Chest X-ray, PA view. Patient: 41 years old, sex M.
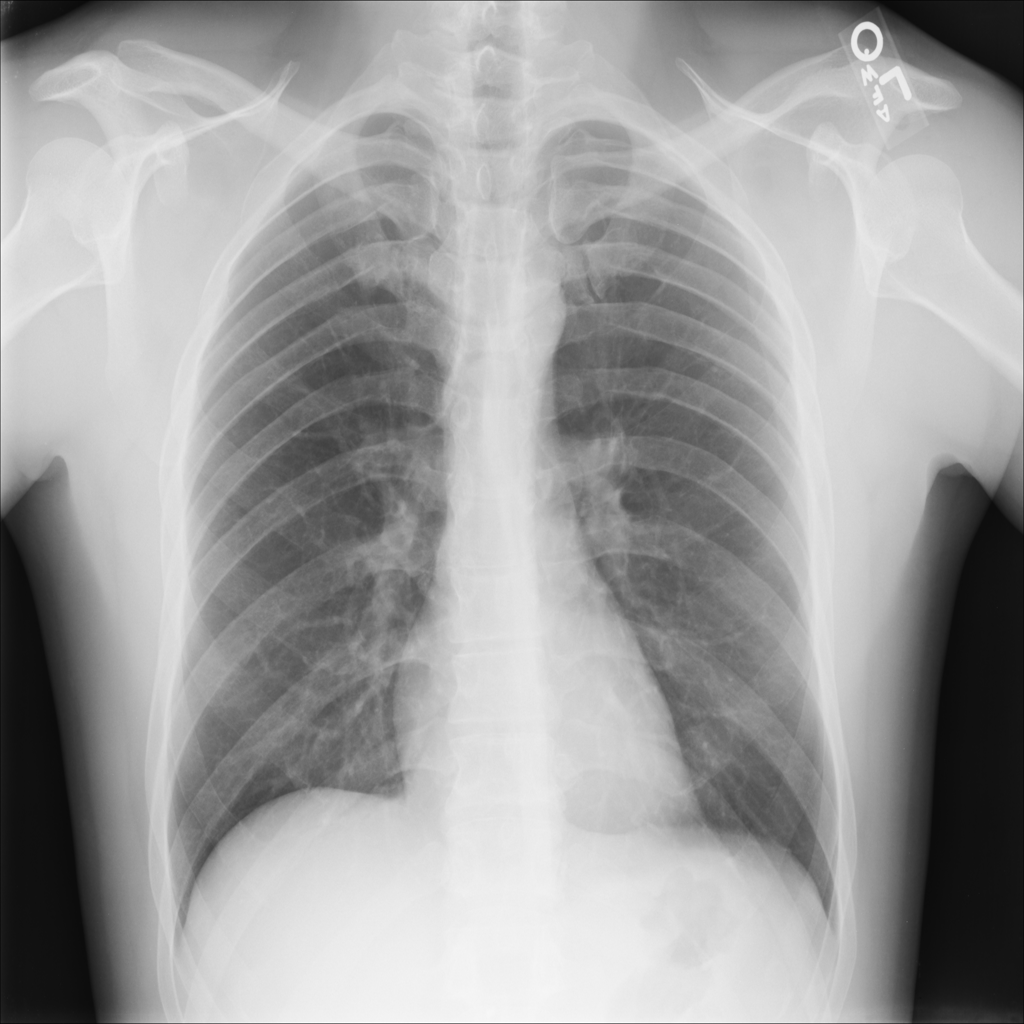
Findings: No Finding